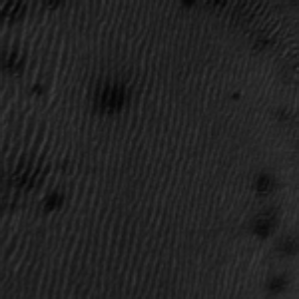
Label: frost